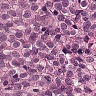
Metastatic tissue present: yes